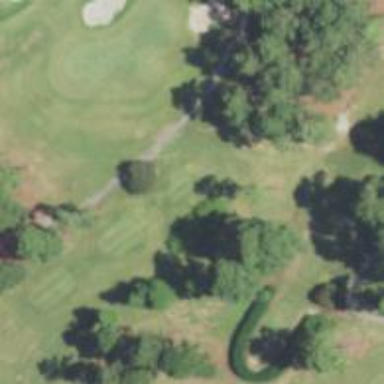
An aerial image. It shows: Rough grassy area used for golf.